Question: can we customize the login view in facebook sdk framework .Can we put our own button in the place of login button.I got this code from developer.apple.con ->samples->scrumptions.

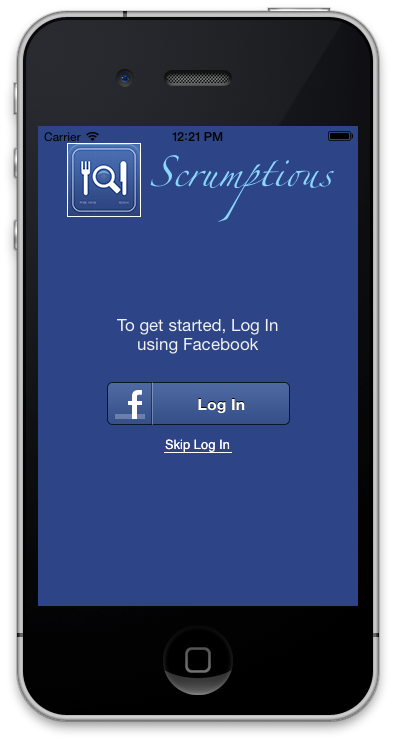
Answer: Yes, you can. Simply use the facebook's login function on your customized button click.
---
'''
(IBAction)facebookButtonClicked:(id)sender
{
[self doLoginAndSwitch];
}
-(void) doLoginAndSwitch
{
[self openSessionWithAllowLoginUI:YES];
}
(BOOL)openSessionWithAllowLoginUI:(BOOL)allowLoginUI
{
NSArray *permissions = [NSArray arrayWithObjects:@"email", nil];
return [FBSession openActiveSessionWithPublishPermissions:permissions
defaultAudience:FBSessionDefaultAudienceFriends
allowLoginUI:YES
completionHandler:^(FBSession *session, FBSessionState state, NSError *error)
{
[self sessionStateChanged:session
state:state
error:error];
}];
}
'''